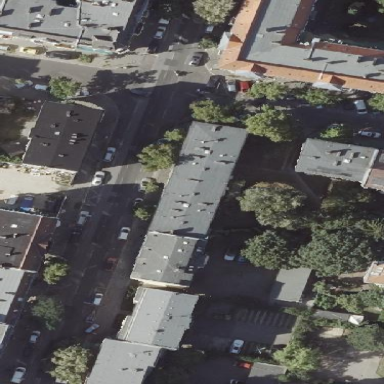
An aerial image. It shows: Residential building with hipped roof.